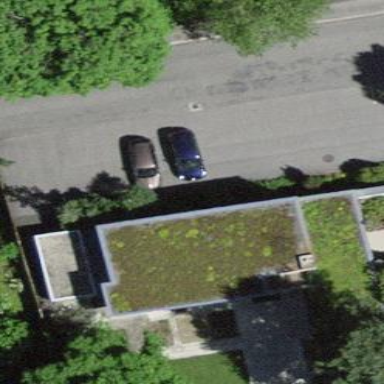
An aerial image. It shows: Parking available on the street side.